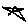
Label: star